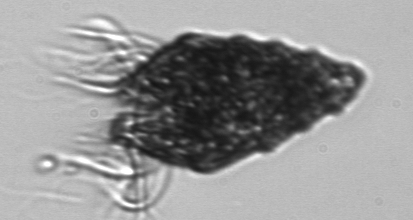
Label: Laboea_strobila